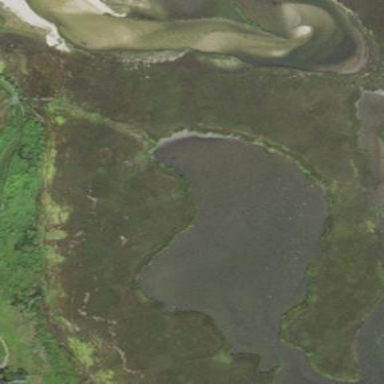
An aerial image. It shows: Tidal saltmarsh wetland.